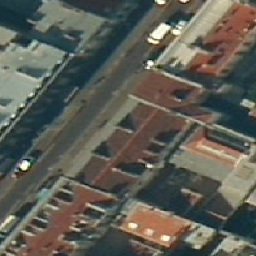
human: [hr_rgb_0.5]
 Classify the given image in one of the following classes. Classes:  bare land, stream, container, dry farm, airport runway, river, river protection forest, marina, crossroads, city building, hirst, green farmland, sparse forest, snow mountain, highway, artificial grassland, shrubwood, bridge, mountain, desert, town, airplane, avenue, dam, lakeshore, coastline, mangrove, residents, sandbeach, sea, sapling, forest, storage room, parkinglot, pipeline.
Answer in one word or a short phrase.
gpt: city building